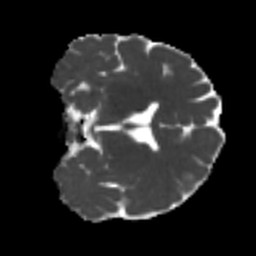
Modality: MD
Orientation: coronal
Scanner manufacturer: siemens
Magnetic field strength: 3 T
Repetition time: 4 s
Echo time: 0.0594 s